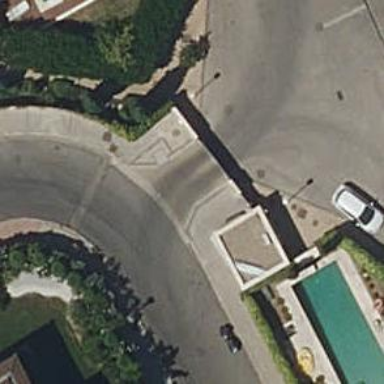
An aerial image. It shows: Gate.